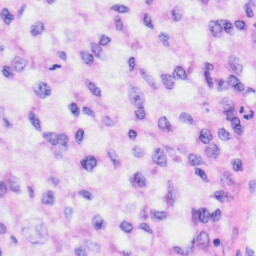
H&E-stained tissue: Liver